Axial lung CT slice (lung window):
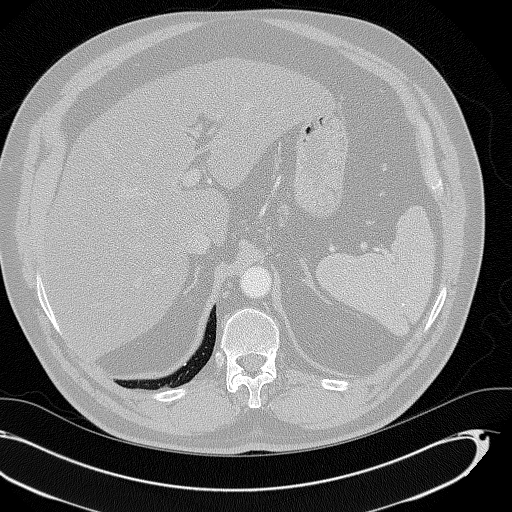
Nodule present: no